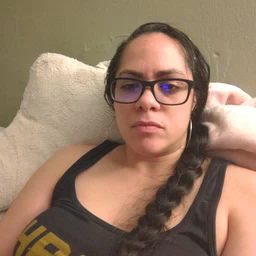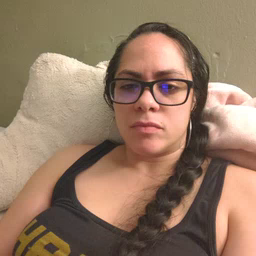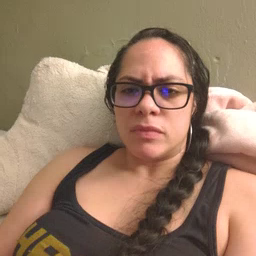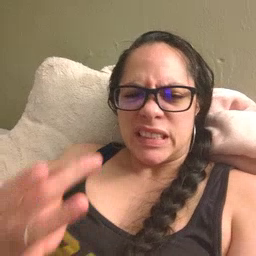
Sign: sticky